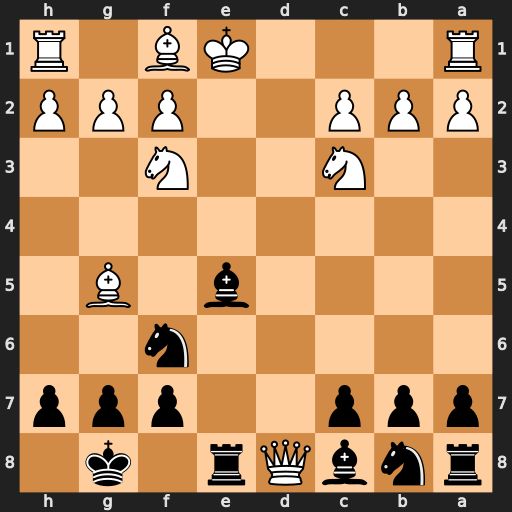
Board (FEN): rnbQr1k1/ppp2ppp/5n2/4b1B1/8/2N2N2/PPP2PPP/R3KB1R
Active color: b
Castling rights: KQ
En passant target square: -
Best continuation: Bxc3+ Kd1 Rxd8+